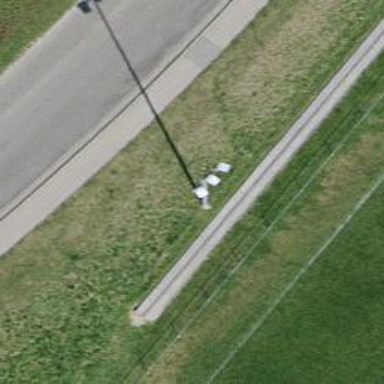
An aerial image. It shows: Mast structure.